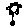
Label: flower